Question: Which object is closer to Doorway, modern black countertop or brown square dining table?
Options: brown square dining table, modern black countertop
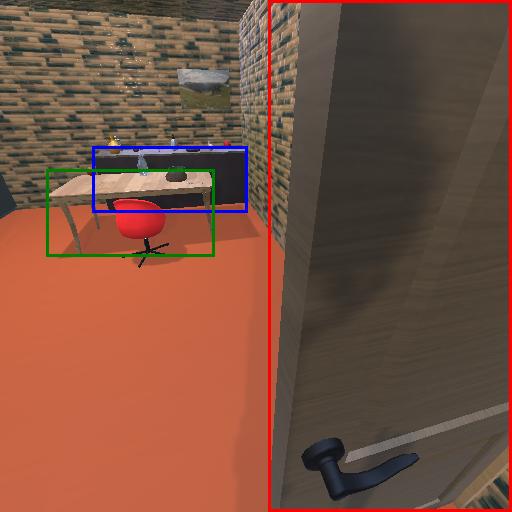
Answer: brown square dining table